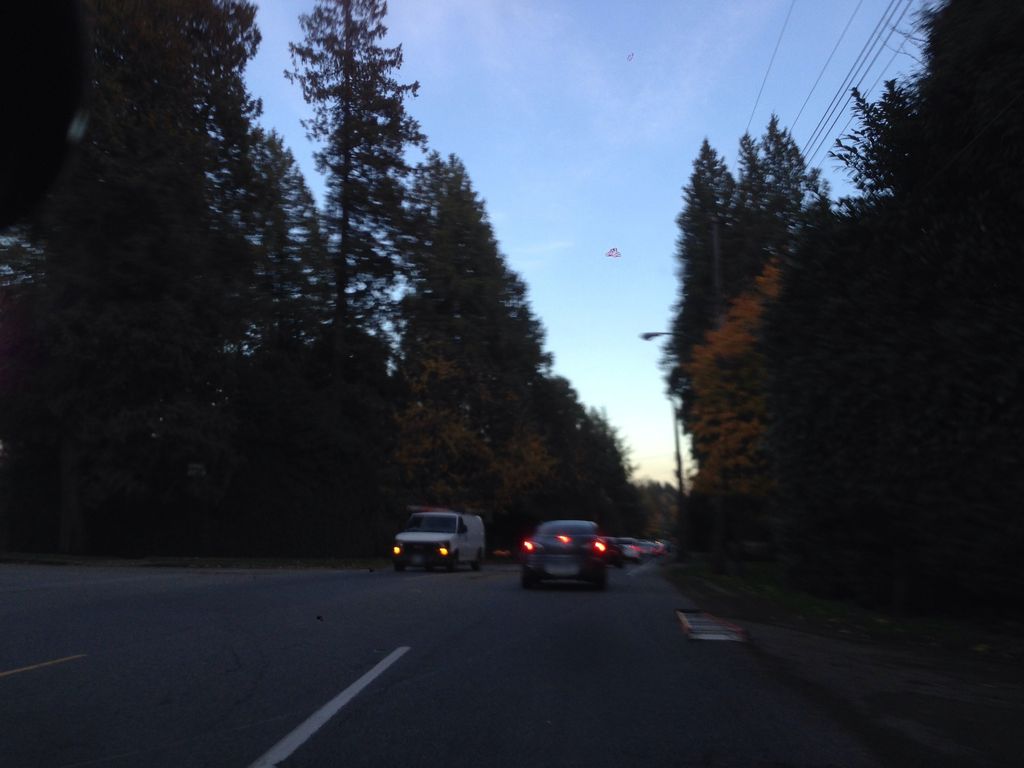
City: vancouver